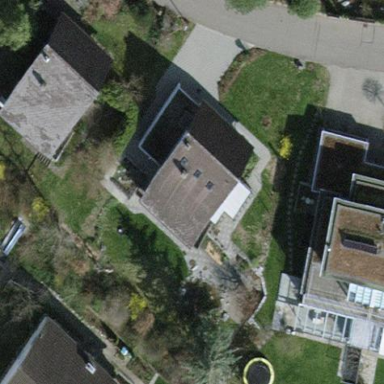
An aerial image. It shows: Detached building.